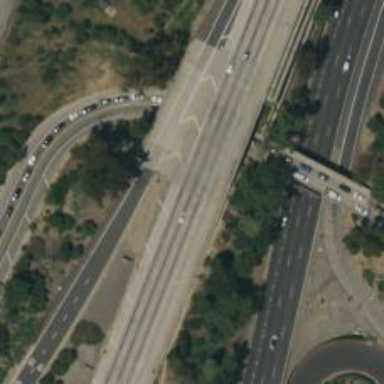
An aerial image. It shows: Motorway bridge.